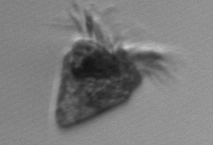
Label: Strombidium_morphotype2